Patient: sex F, age 63
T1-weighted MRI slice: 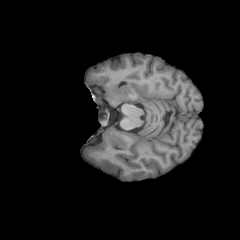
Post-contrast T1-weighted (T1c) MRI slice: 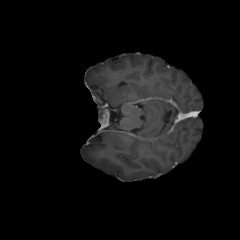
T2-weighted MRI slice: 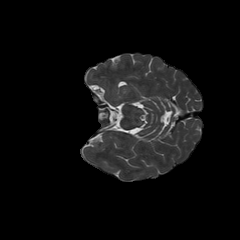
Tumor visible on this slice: no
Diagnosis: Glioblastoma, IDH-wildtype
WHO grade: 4